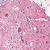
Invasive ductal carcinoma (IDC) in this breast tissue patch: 0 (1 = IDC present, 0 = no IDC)